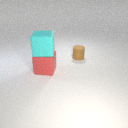
large red rubber cube below large cyan rubber cube